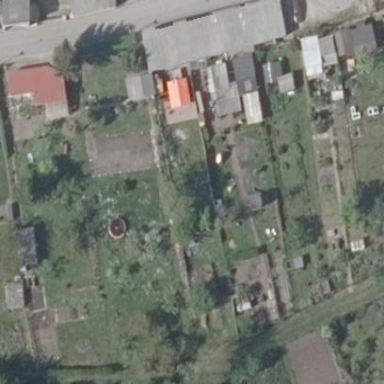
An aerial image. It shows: Allotments area.